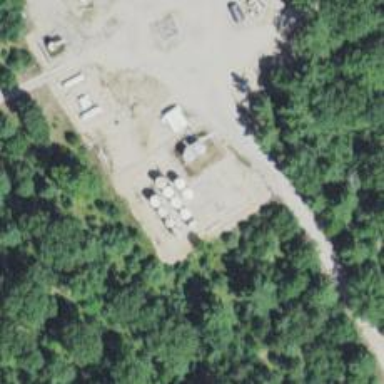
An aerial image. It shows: Storage tank with man-made structure.